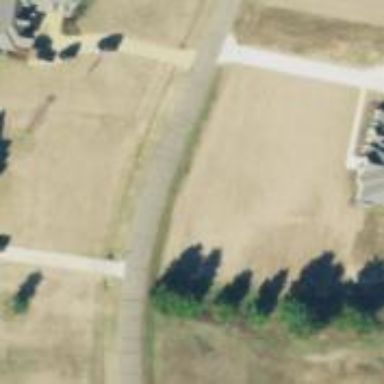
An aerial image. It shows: Residential road.